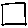
Label: square